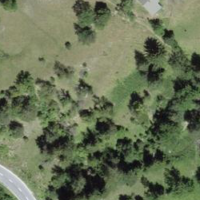
EUNIS habitat code: 45
Species observed at this site:
Anthus trivialis